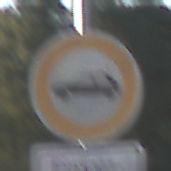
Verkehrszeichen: VerbotPersonenkraftwagen
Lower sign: BesondereFahrzeugeUndTransportgueter3
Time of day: SunriseSunset
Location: Outdoor (Nature)
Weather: Clear
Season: NotSpecified
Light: Natural